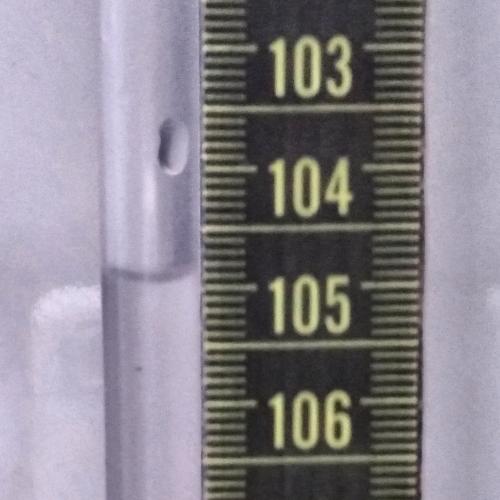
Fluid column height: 104.9 cm